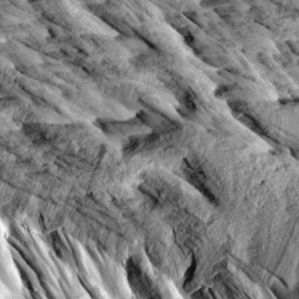
Label: non_frost